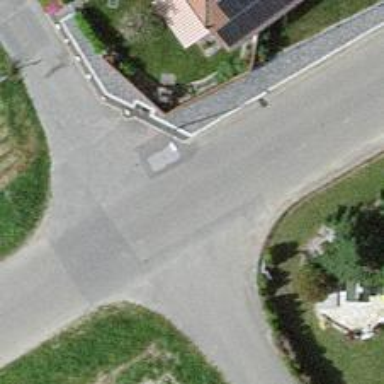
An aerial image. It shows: Tertiary road.